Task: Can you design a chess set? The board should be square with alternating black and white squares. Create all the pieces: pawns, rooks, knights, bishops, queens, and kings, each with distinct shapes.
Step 2876:
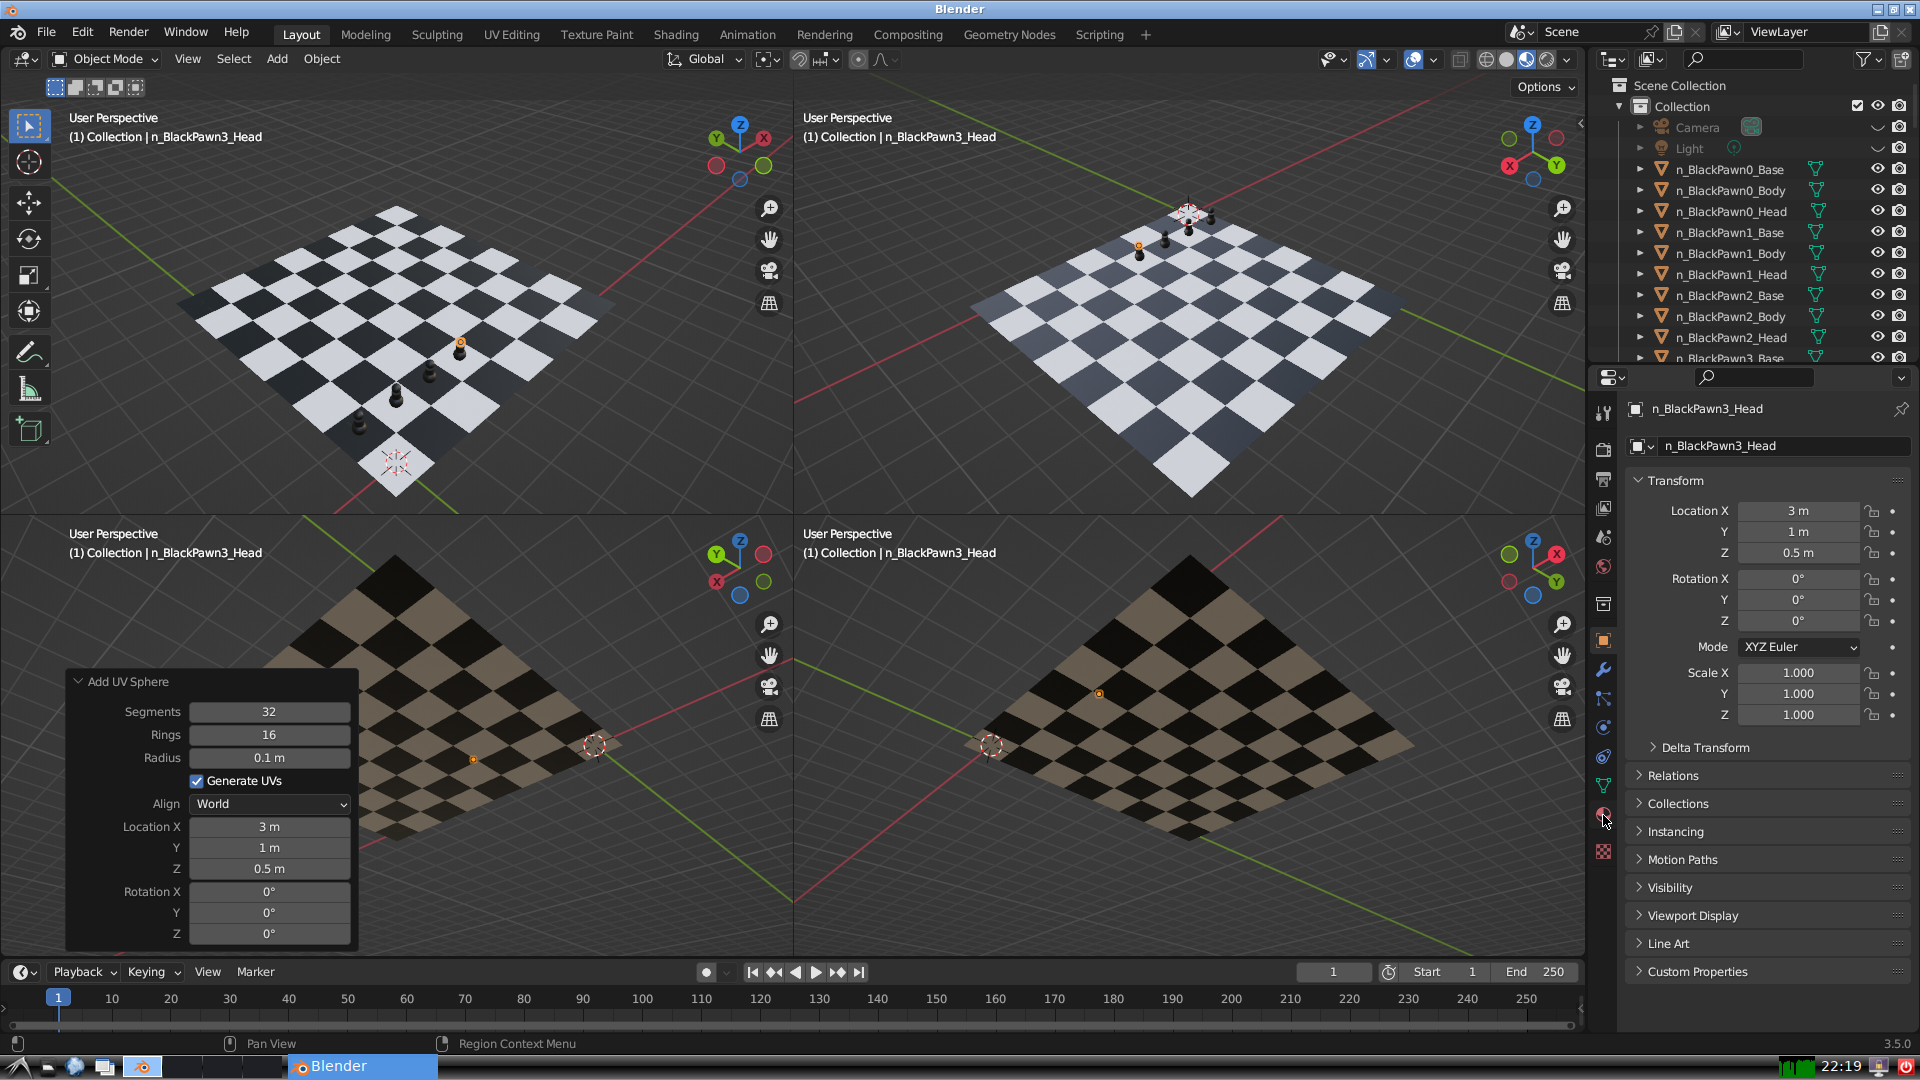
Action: click: no